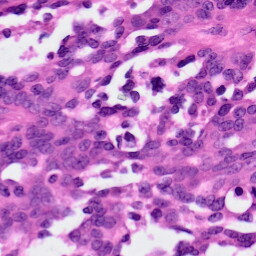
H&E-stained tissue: Ovarian